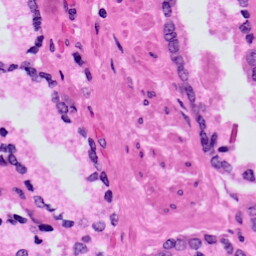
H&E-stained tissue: Prostate